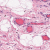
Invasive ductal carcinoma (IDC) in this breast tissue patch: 0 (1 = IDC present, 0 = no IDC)